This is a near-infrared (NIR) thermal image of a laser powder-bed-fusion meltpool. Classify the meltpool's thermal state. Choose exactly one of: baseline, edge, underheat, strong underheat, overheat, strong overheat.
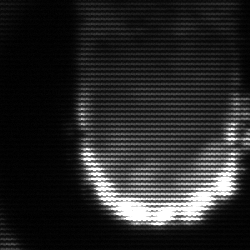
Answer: baseline